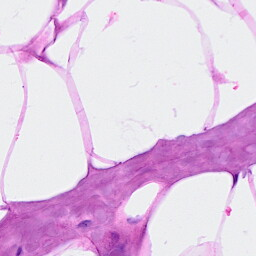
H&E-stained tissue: Breast